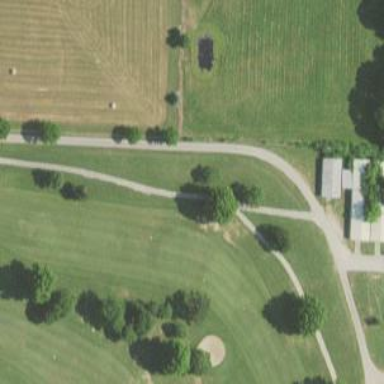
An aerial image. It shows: Service road designated as golf cart path.